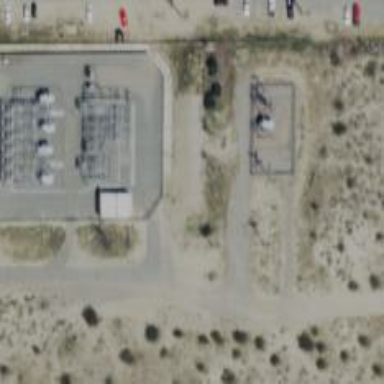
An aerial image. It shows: Outdoor substation for power distribution.